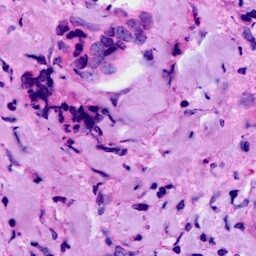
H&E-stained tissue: Breast